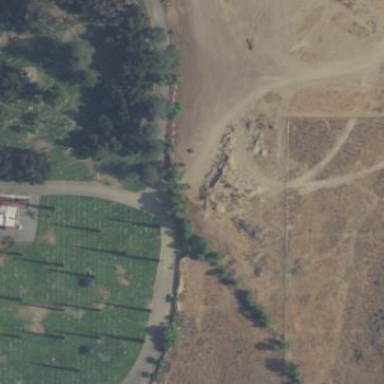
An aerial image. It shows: Cemetery.